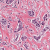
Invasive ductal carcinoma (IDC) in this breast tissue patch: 1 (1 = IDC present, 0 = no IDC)